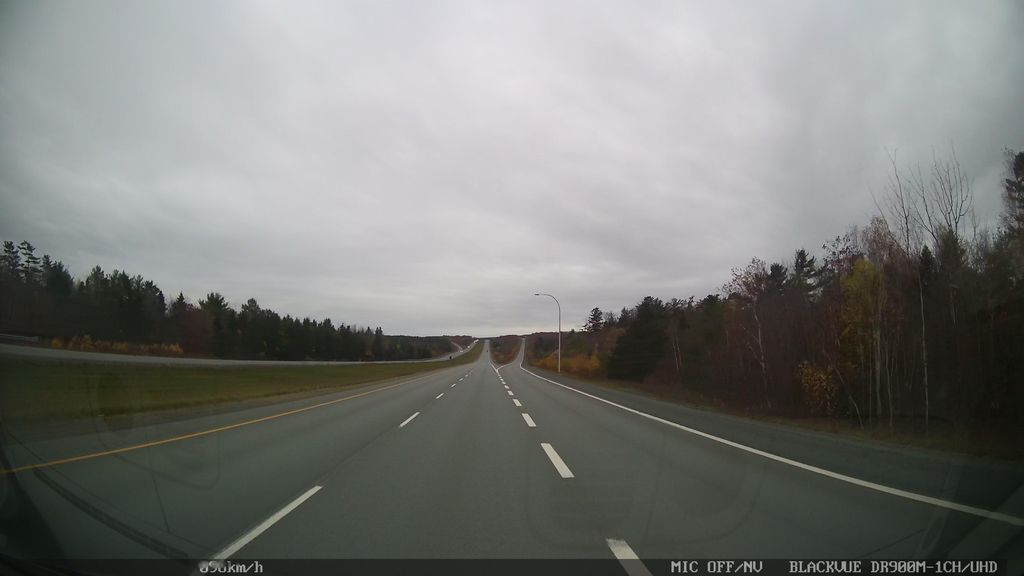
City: halifax